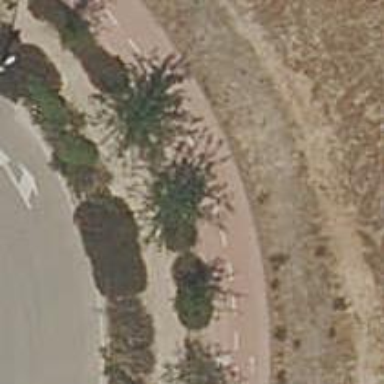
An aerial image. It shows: Cycleway.